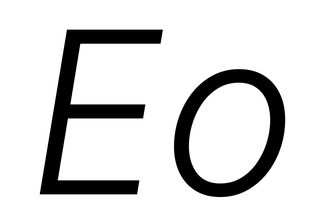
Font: Inter-Italic_Light_Italic